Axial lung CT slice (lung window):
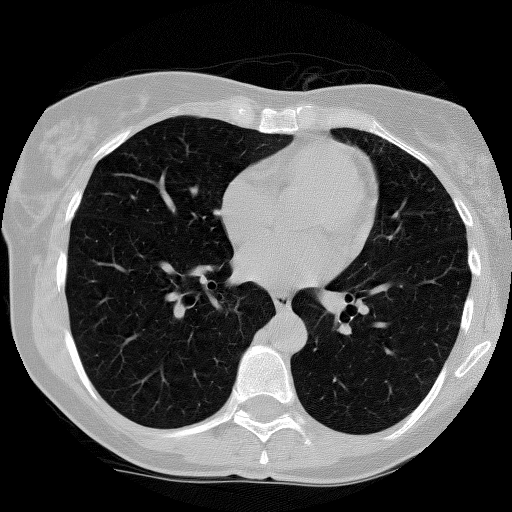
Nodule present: no